Question: Here is the code of a simple extension of an ImageView that allow the user to draw with the finger.
'''
public class MyImageView extends ImageView {
List<Point> points = new ArrayList<Point>();
Paint paint = new Paint();
public MyImageView(Context context, AttributeSet attrs) {
super(context, attrs);
}
@Override
public void onDraw(Canvas canvas) {
for (Point point : points) {
canvas.drawCircle(point.x, point.y, 5, paint);
// Log.d(TAG, "Painting: "+point);
}
super.onDraw(canvas);
}
@Override
public boolean onTouchEvent(MotionEvent event) {
super.onTouchEvent(event);
Point point = new Point();
point.x = event.getX();
point.y = event.getY();
points.add(point);
invalidate();
Log.d("", "point: " + point);
return true;
}
class Point {
float x, y;
@Override
public String toString() {
return x + ", " + y;
}
}
}
'''
This work pretty well.
Now, I want to use this code to draw at the top of a Bitmap.
I used:
'''
MyImageView ivPic = (MyImageView) dialog.findViewById(R.id.ivPic);
ivPic.setImageBitmap(picture);
'''
But the drawing is drawn "behind" the Bitmap:

Do you have any idea how I can draw at the "top" of the Bitmap?
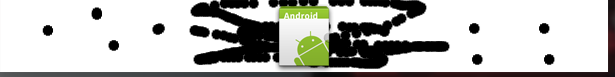
Answer: I've changed the order in 'onDraw' method, I put 'super.onDraw(canvas);' at the beginning and I think it works now